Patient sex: M
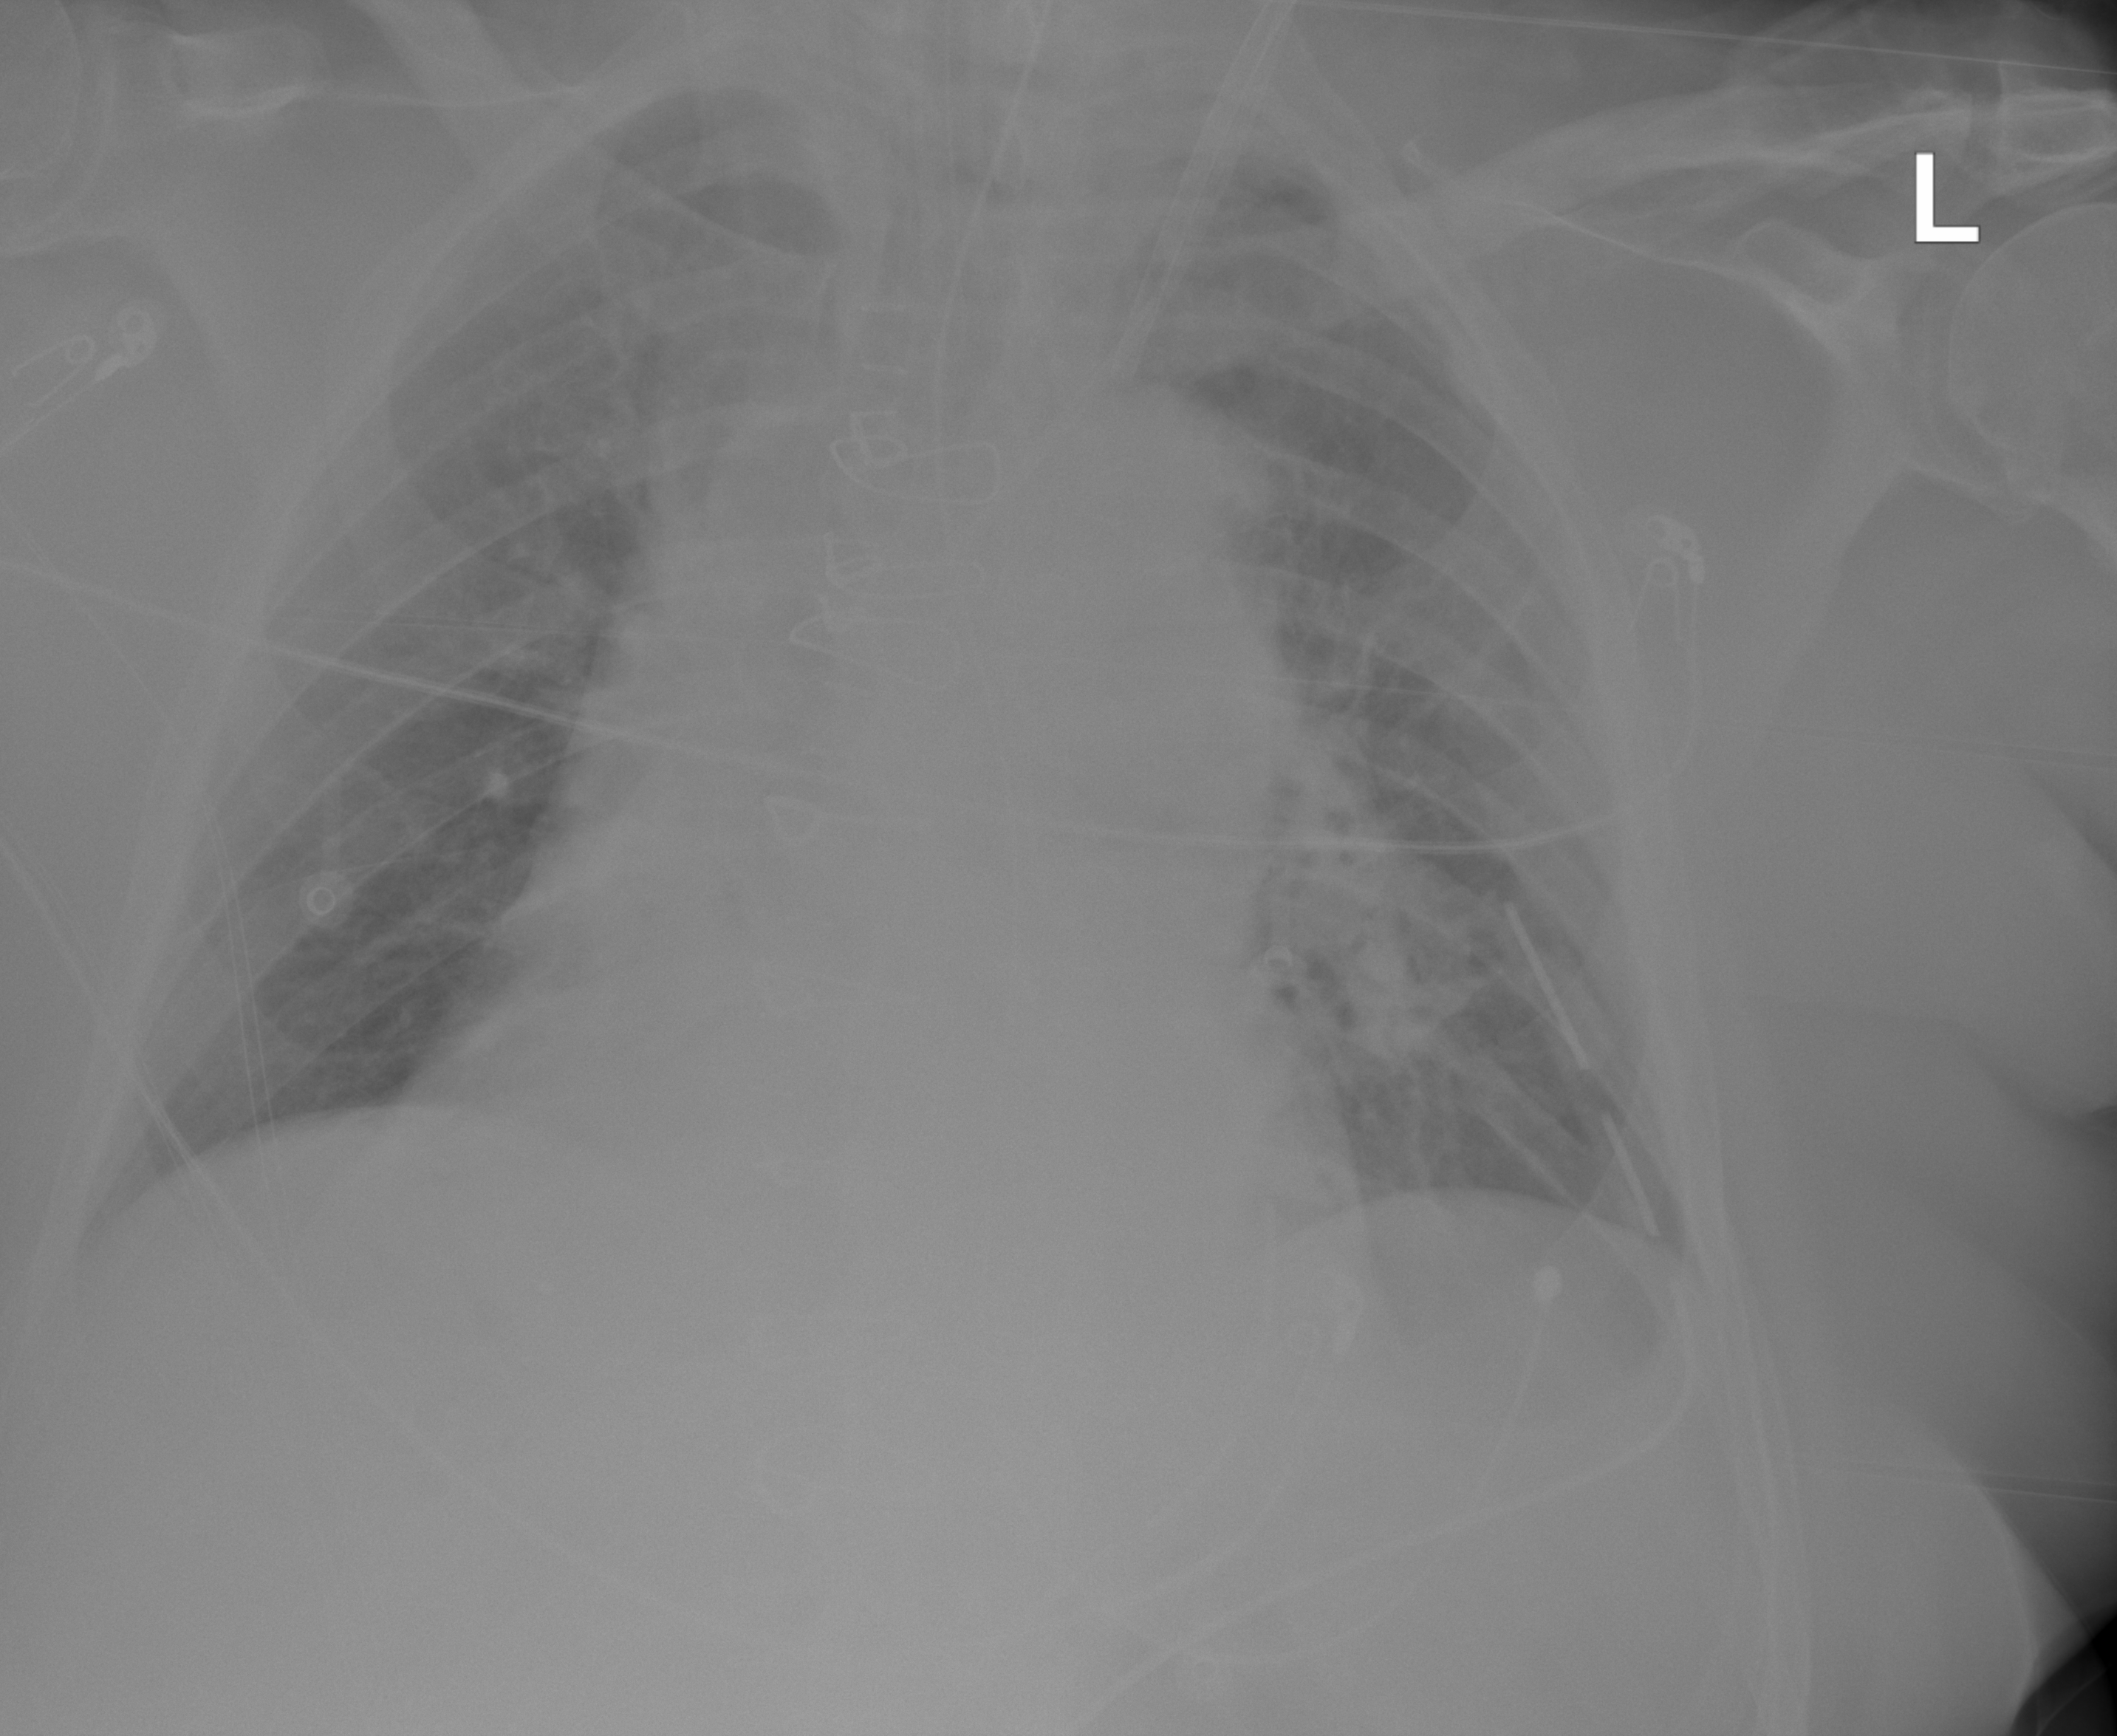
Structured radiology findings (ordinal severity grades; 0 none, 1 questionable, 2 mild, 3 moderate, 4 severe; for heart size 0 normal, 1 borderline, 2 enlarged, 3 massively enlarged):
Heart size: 0
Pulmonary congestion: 2
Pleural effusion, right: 0
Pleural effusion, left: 0
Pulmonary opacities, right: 0
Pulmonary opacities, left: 2
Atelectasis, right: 2
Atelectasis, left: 2